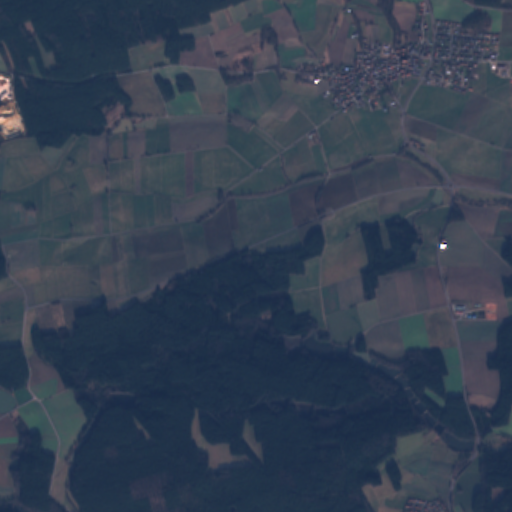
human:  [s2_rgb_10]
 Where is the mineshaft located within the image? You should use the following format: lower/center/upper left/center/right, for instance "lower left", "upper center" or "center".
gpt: The mineshaft is located in the upper right of the image.
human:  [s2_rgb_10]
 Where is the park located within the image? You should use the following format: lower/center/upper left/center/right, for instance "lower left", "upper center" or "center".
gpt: The park is located in the upper right of the image.
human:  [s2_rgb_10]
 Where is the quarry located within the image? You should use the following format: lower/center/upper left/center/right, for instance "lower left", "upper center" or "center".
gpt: The quarry is located in the upper left of the image.
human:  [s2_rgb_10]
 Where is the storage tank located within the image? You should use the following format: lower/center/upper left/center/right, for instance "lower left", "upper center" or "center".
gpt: The storage tank is located in the upper right of the image.
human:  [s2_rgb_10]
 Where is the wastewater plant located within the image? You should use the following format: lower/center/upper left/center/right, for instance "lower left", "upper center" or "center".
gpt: The wastewater plant is located in the upper right of the image.
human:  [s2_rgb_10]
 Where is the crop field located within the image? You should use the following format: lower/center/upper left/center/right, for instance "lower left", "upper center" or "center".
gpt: There is no crop field in the image.